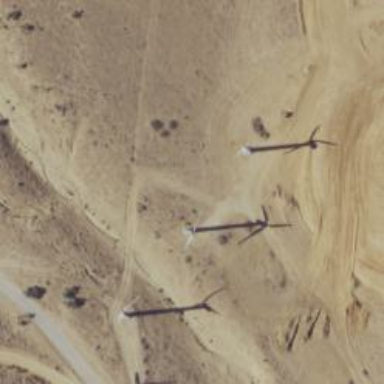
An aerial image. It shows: Wind power generator utilizing wind turbines.